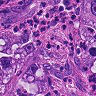
Metastatic tissue present: yes